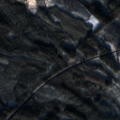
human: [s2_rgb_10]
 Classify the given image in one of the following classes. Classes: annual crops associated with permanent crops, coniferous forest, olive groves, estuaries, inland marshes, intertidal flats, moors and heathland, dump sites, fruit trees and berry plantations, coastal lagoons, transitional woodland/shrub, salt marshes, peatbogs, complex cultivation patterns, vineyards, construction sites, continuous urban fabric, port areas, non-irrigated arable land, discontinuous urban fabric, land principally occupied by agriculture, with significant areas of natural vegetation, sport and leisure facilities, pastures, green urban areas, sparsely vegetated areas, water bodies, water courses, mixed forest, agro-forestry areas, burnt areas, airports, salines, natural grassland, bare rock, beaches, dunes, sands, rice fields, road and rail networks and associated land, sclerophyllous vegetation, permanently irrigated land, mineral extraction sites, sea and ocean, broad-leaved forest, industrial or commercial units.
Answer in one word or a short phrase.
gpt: coniferous forest, mixed forest, transitional woodland/shrub